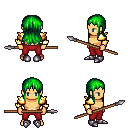
a pixel art fantasy rpg character, male body template, human, tanned skin, gold arm armor, red pants, green unkempt hairstyle, metal boots, spear, four views (front, back, left, right), 2x2 character sprite sheet, small pixel art, hard edges, no anti-aliasing